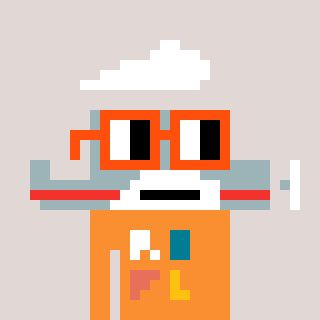
a pixel art character with square orange glasses, a plane-shaped head and a orange-colored body on a warm background